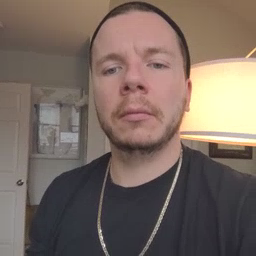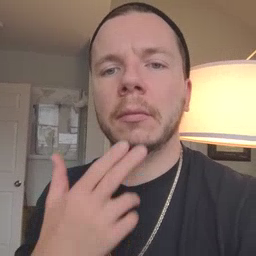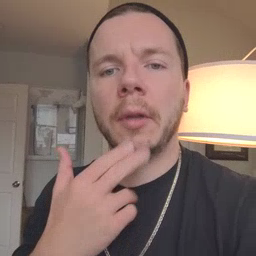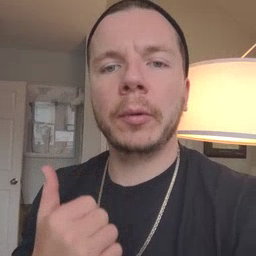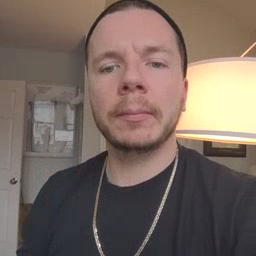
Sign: cute